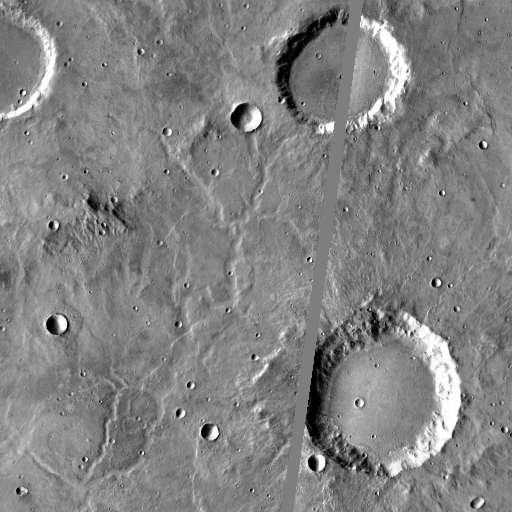
Crater classes present: Background, Other, Layered, Buried